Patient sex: M
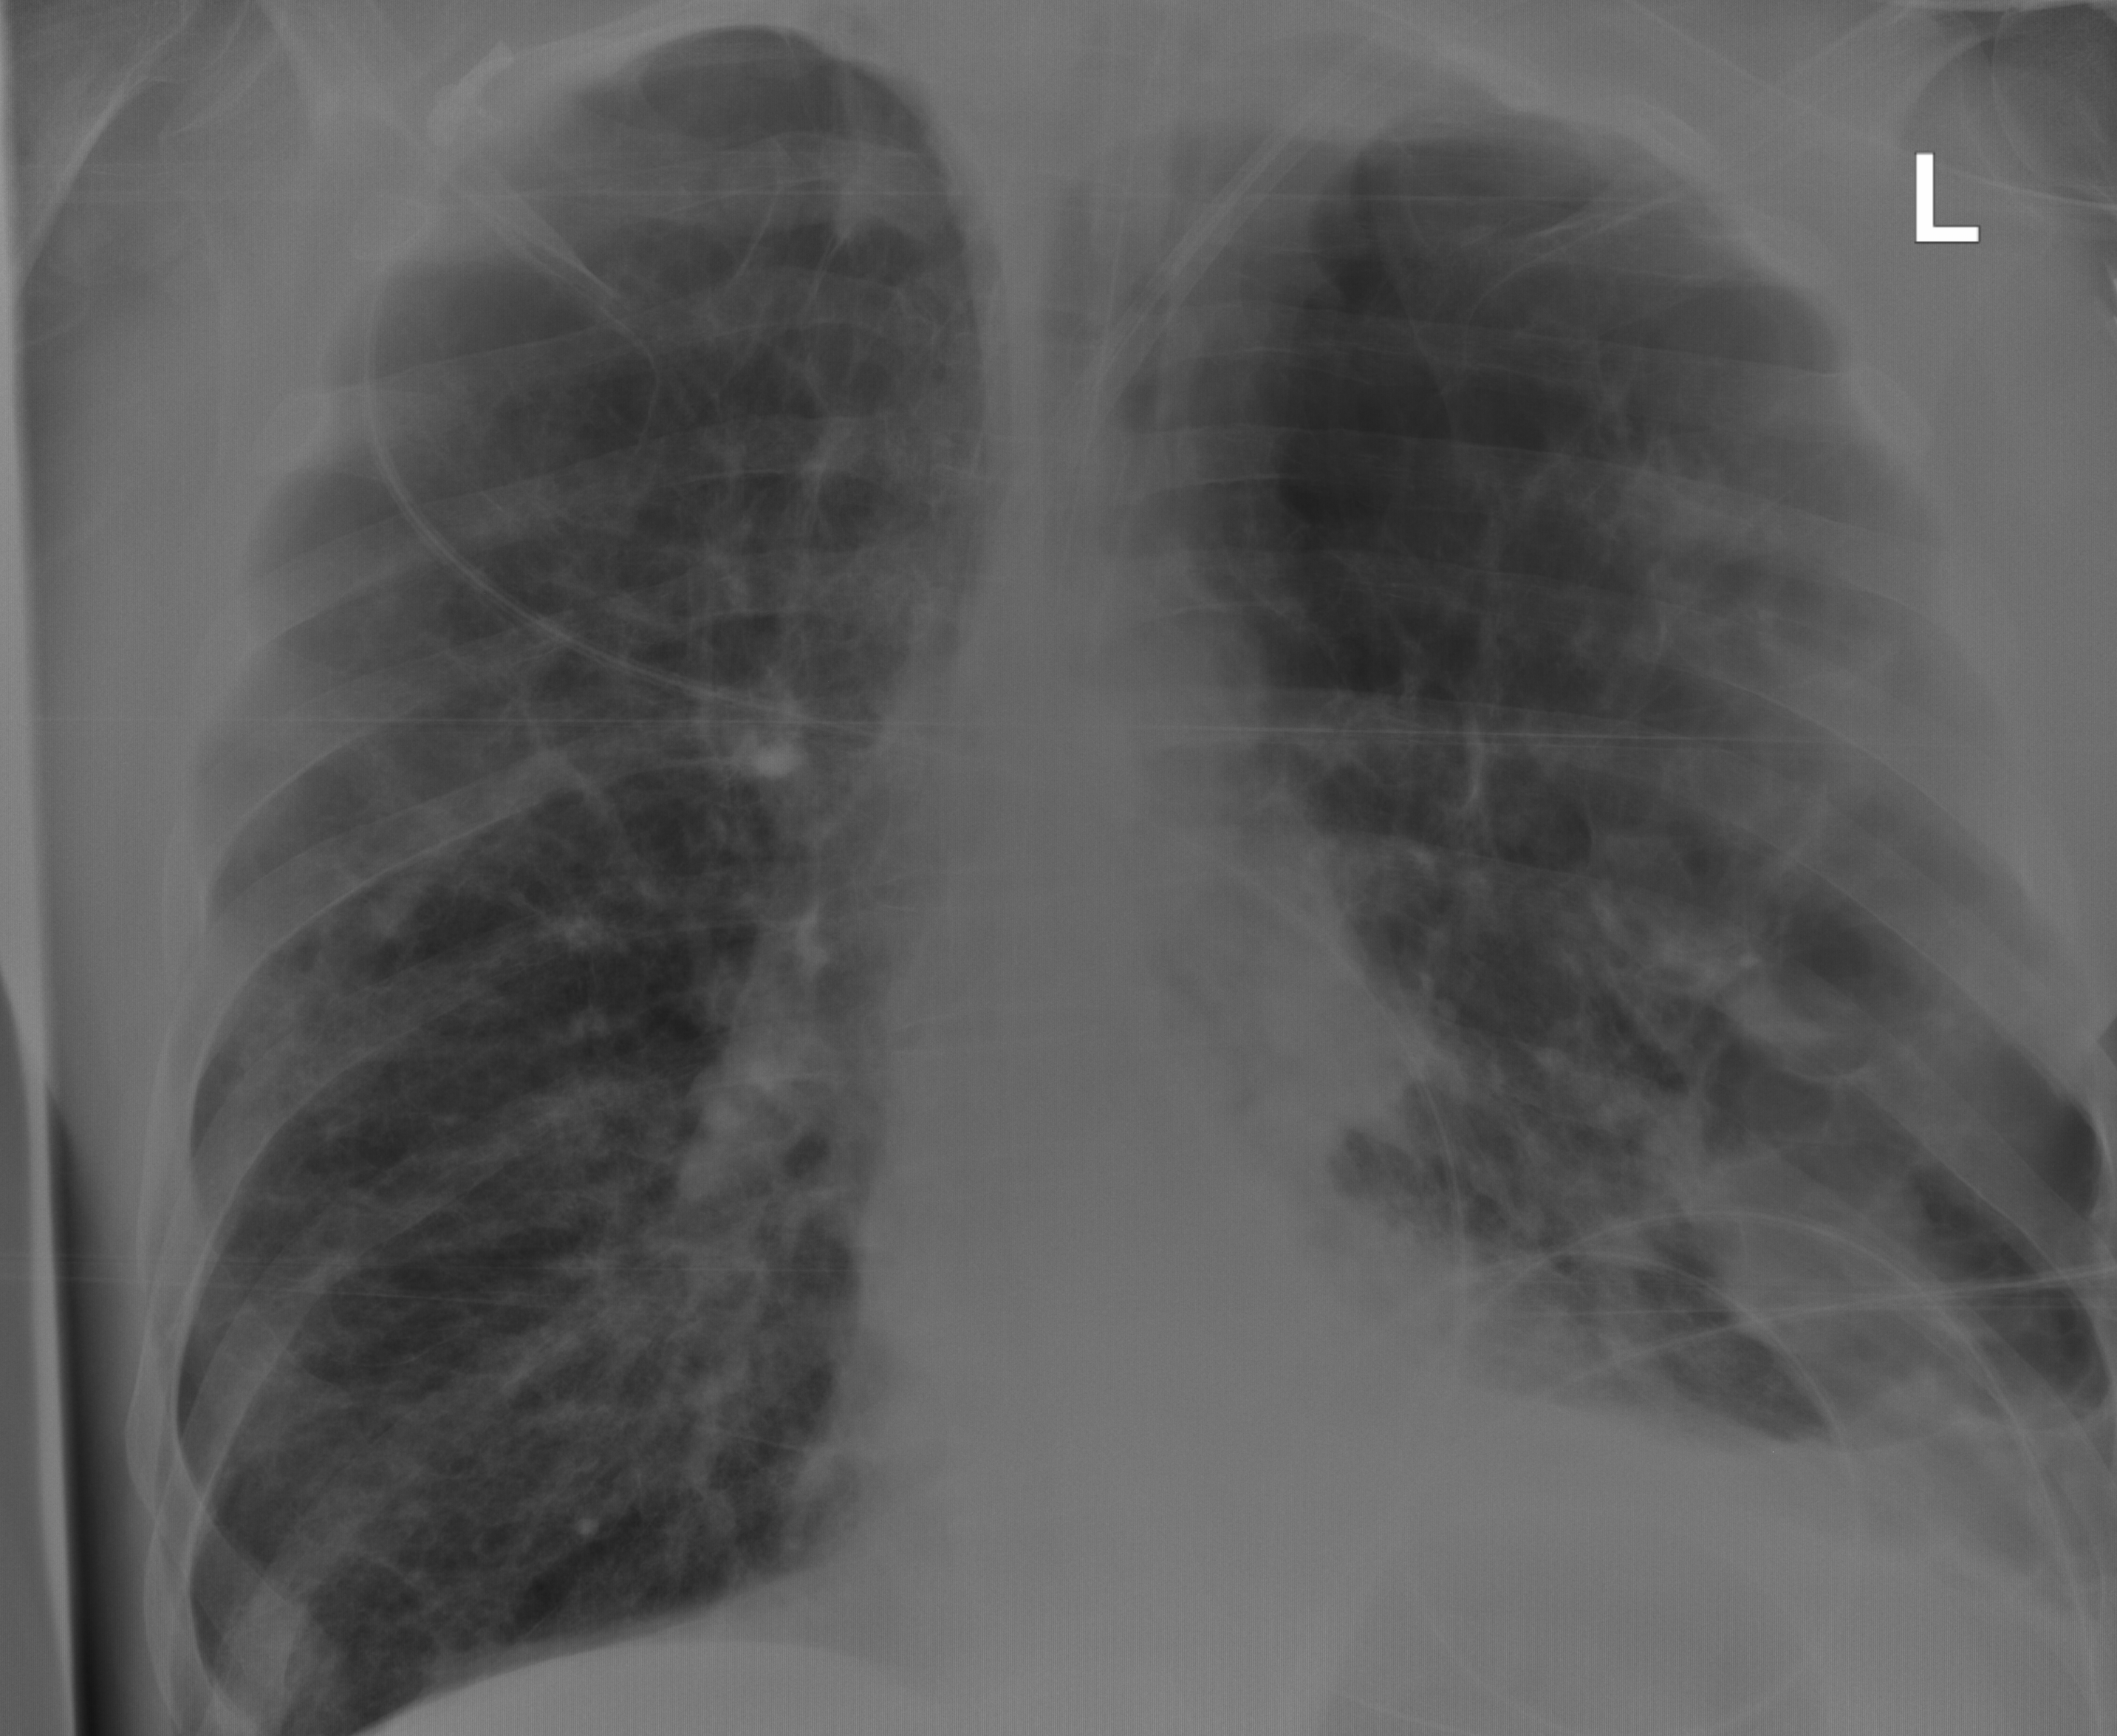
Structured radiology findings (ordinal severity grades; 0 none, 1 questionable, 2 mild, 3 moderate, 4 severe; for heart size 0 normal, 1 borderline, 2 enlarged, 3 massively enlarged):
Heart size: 0
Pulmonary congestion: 0
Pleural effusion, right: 0
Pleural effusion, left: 2
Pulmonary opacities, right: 0
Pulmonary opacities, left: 2
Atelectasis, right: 0
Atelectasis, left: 1